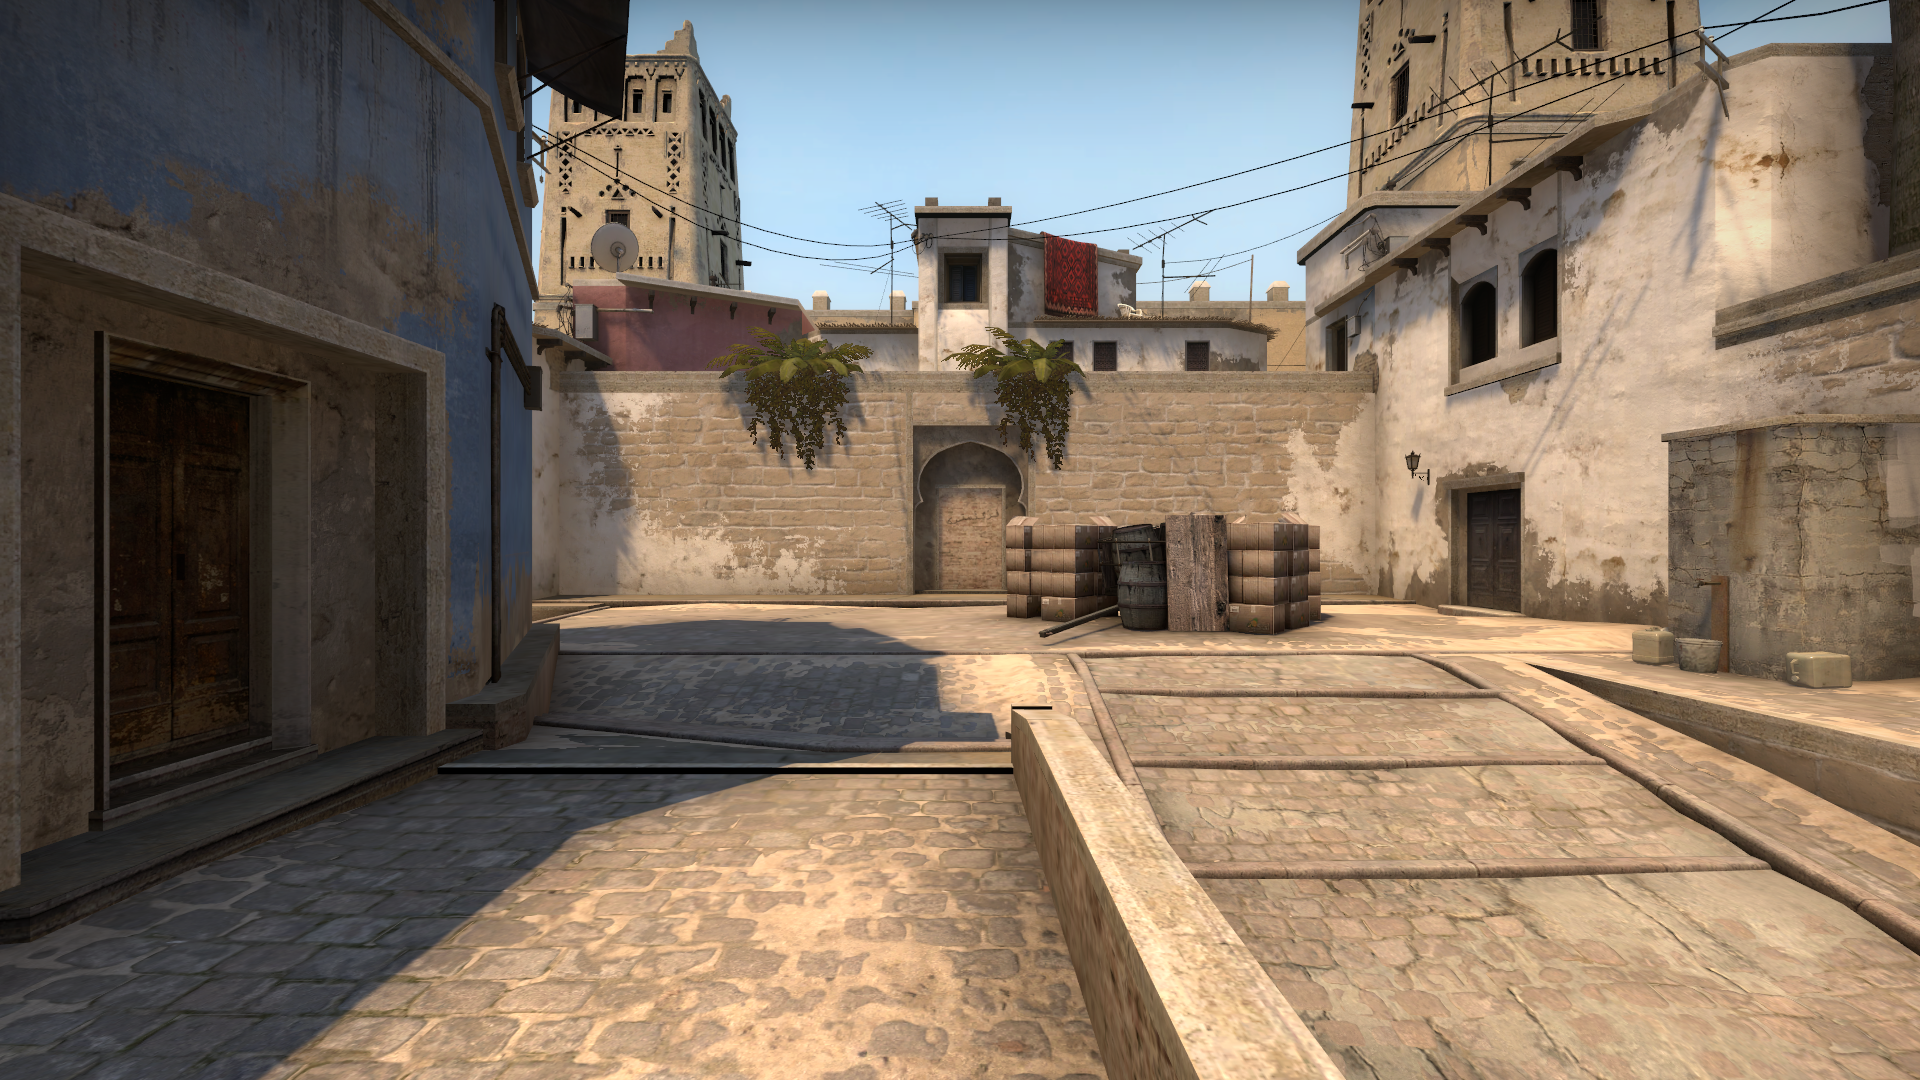
Map: de_mirage